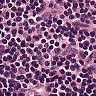
Metastatic tissue present: no